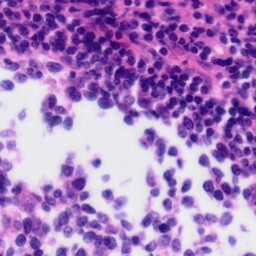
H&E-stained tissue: Tonsil